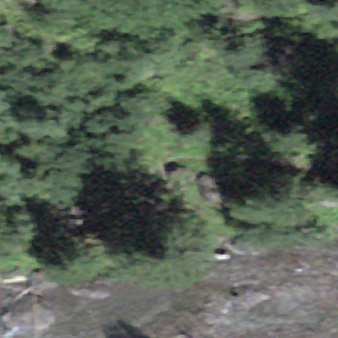
Label: bouldering_area